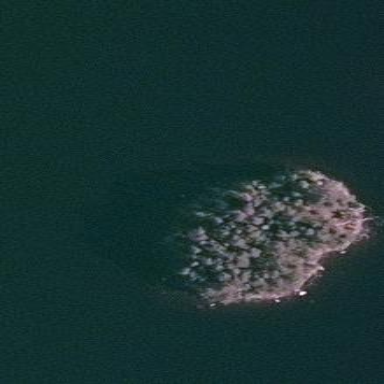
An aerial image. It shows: Islet.